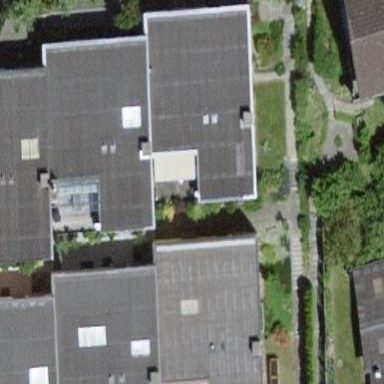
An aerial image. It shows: Residential building.